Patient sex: M
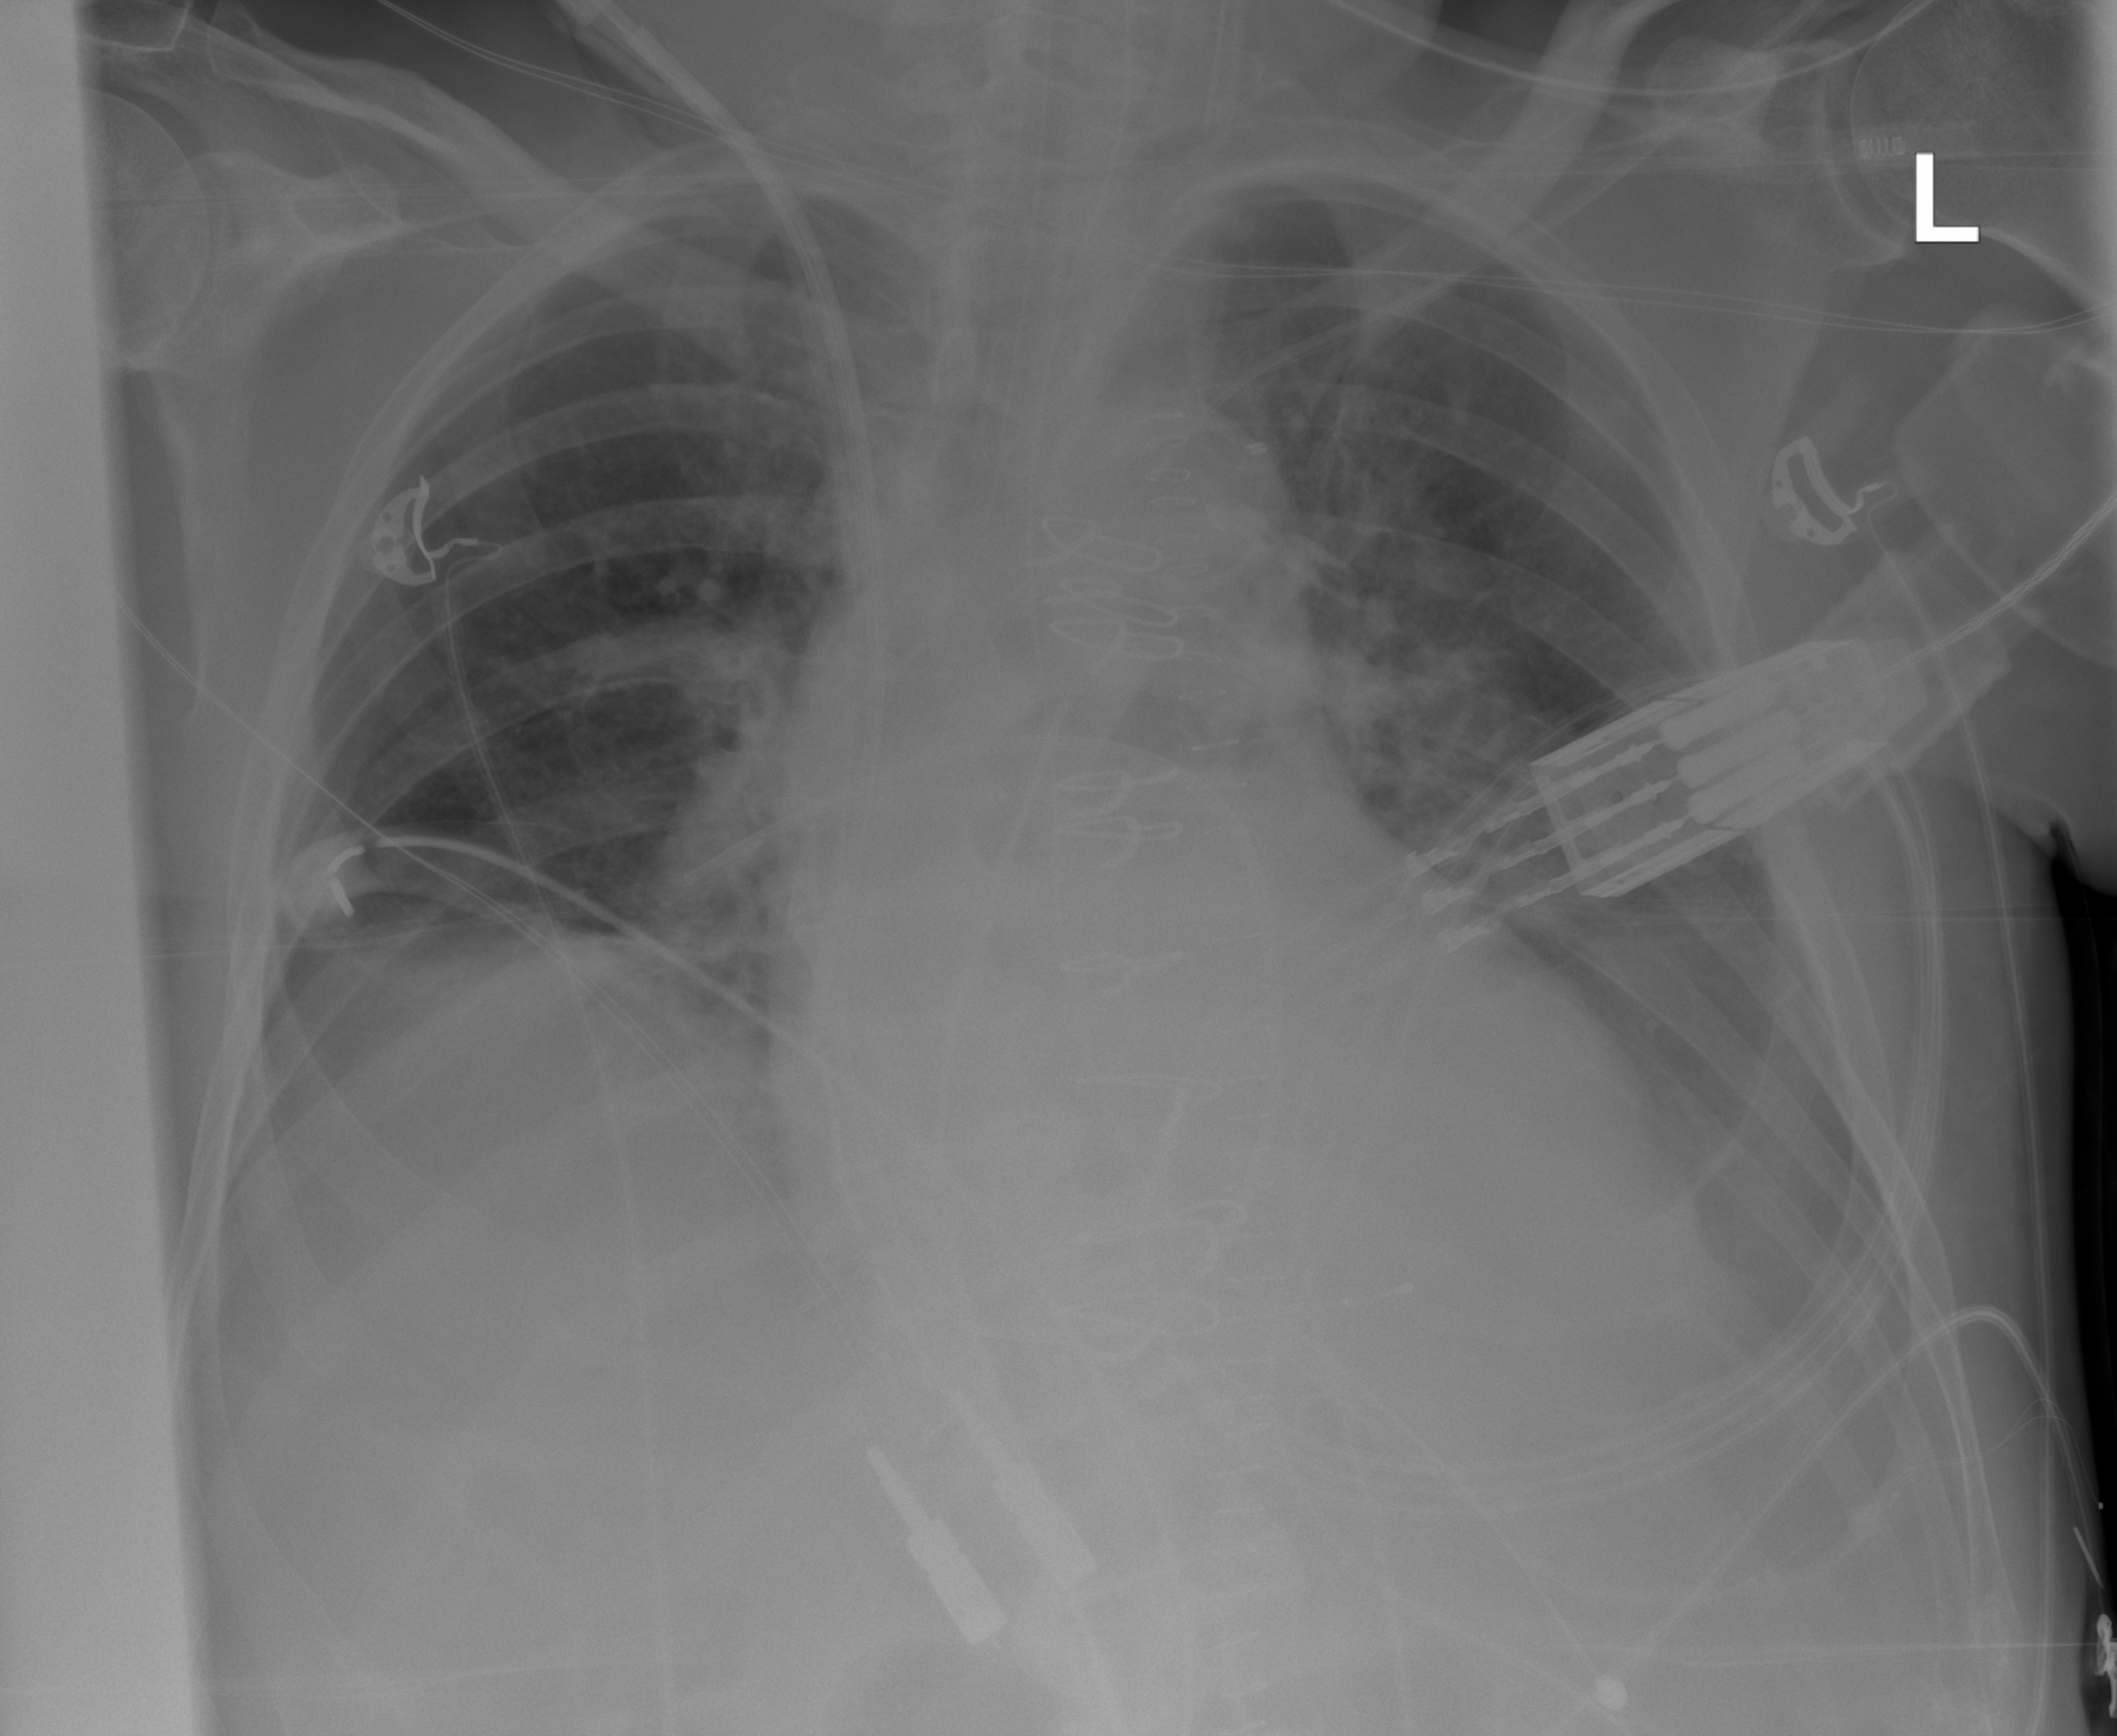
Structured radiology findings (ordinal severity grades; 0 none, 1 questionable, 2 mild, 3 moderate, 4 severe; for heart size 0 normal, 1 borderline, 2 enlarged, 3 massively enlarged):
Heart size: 1
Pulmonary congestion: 0
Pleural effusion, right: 0
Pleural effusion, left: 2
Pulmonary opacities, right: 0
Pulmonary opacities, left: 1
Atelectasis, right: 2
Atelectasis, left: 2